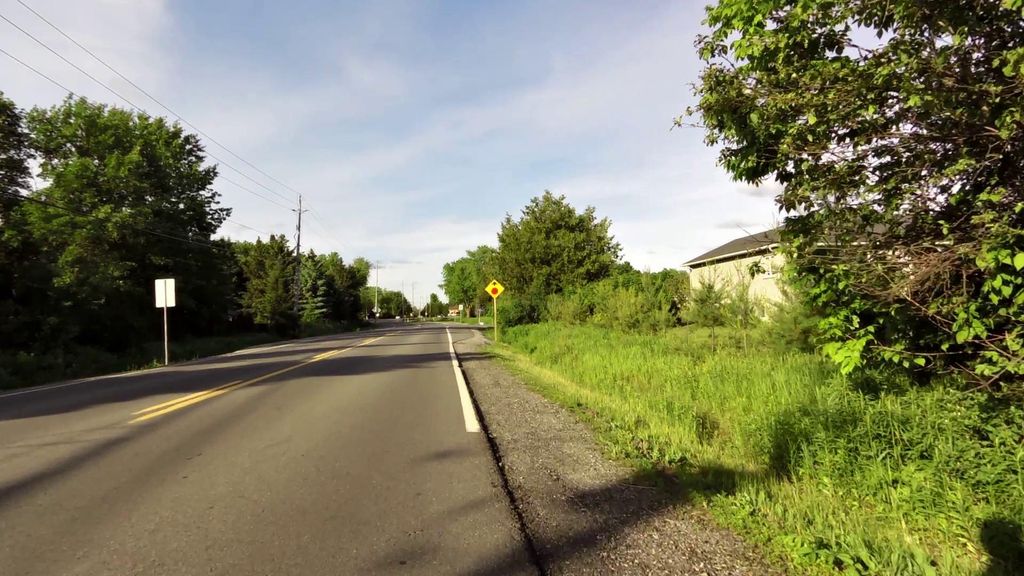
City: ottawa-gatineau